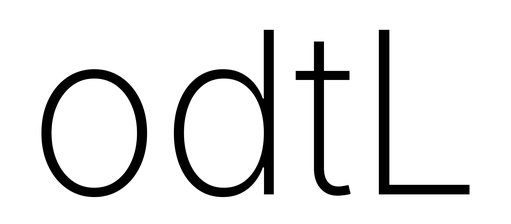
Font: Inter_ExtraLight